Interaction volume radius: 5 \u00c5
Interaction volume height: 25 \u00c5
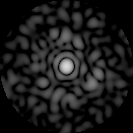
Disorder parameter: 0.8217